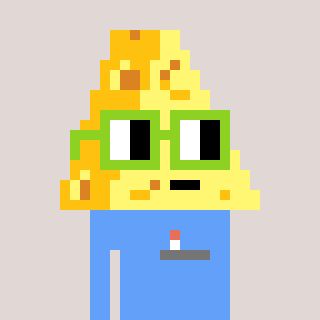
a pixel art character with square light green glasses, a cheese-shaped head and a blue-colored body on a warm background